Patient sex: M
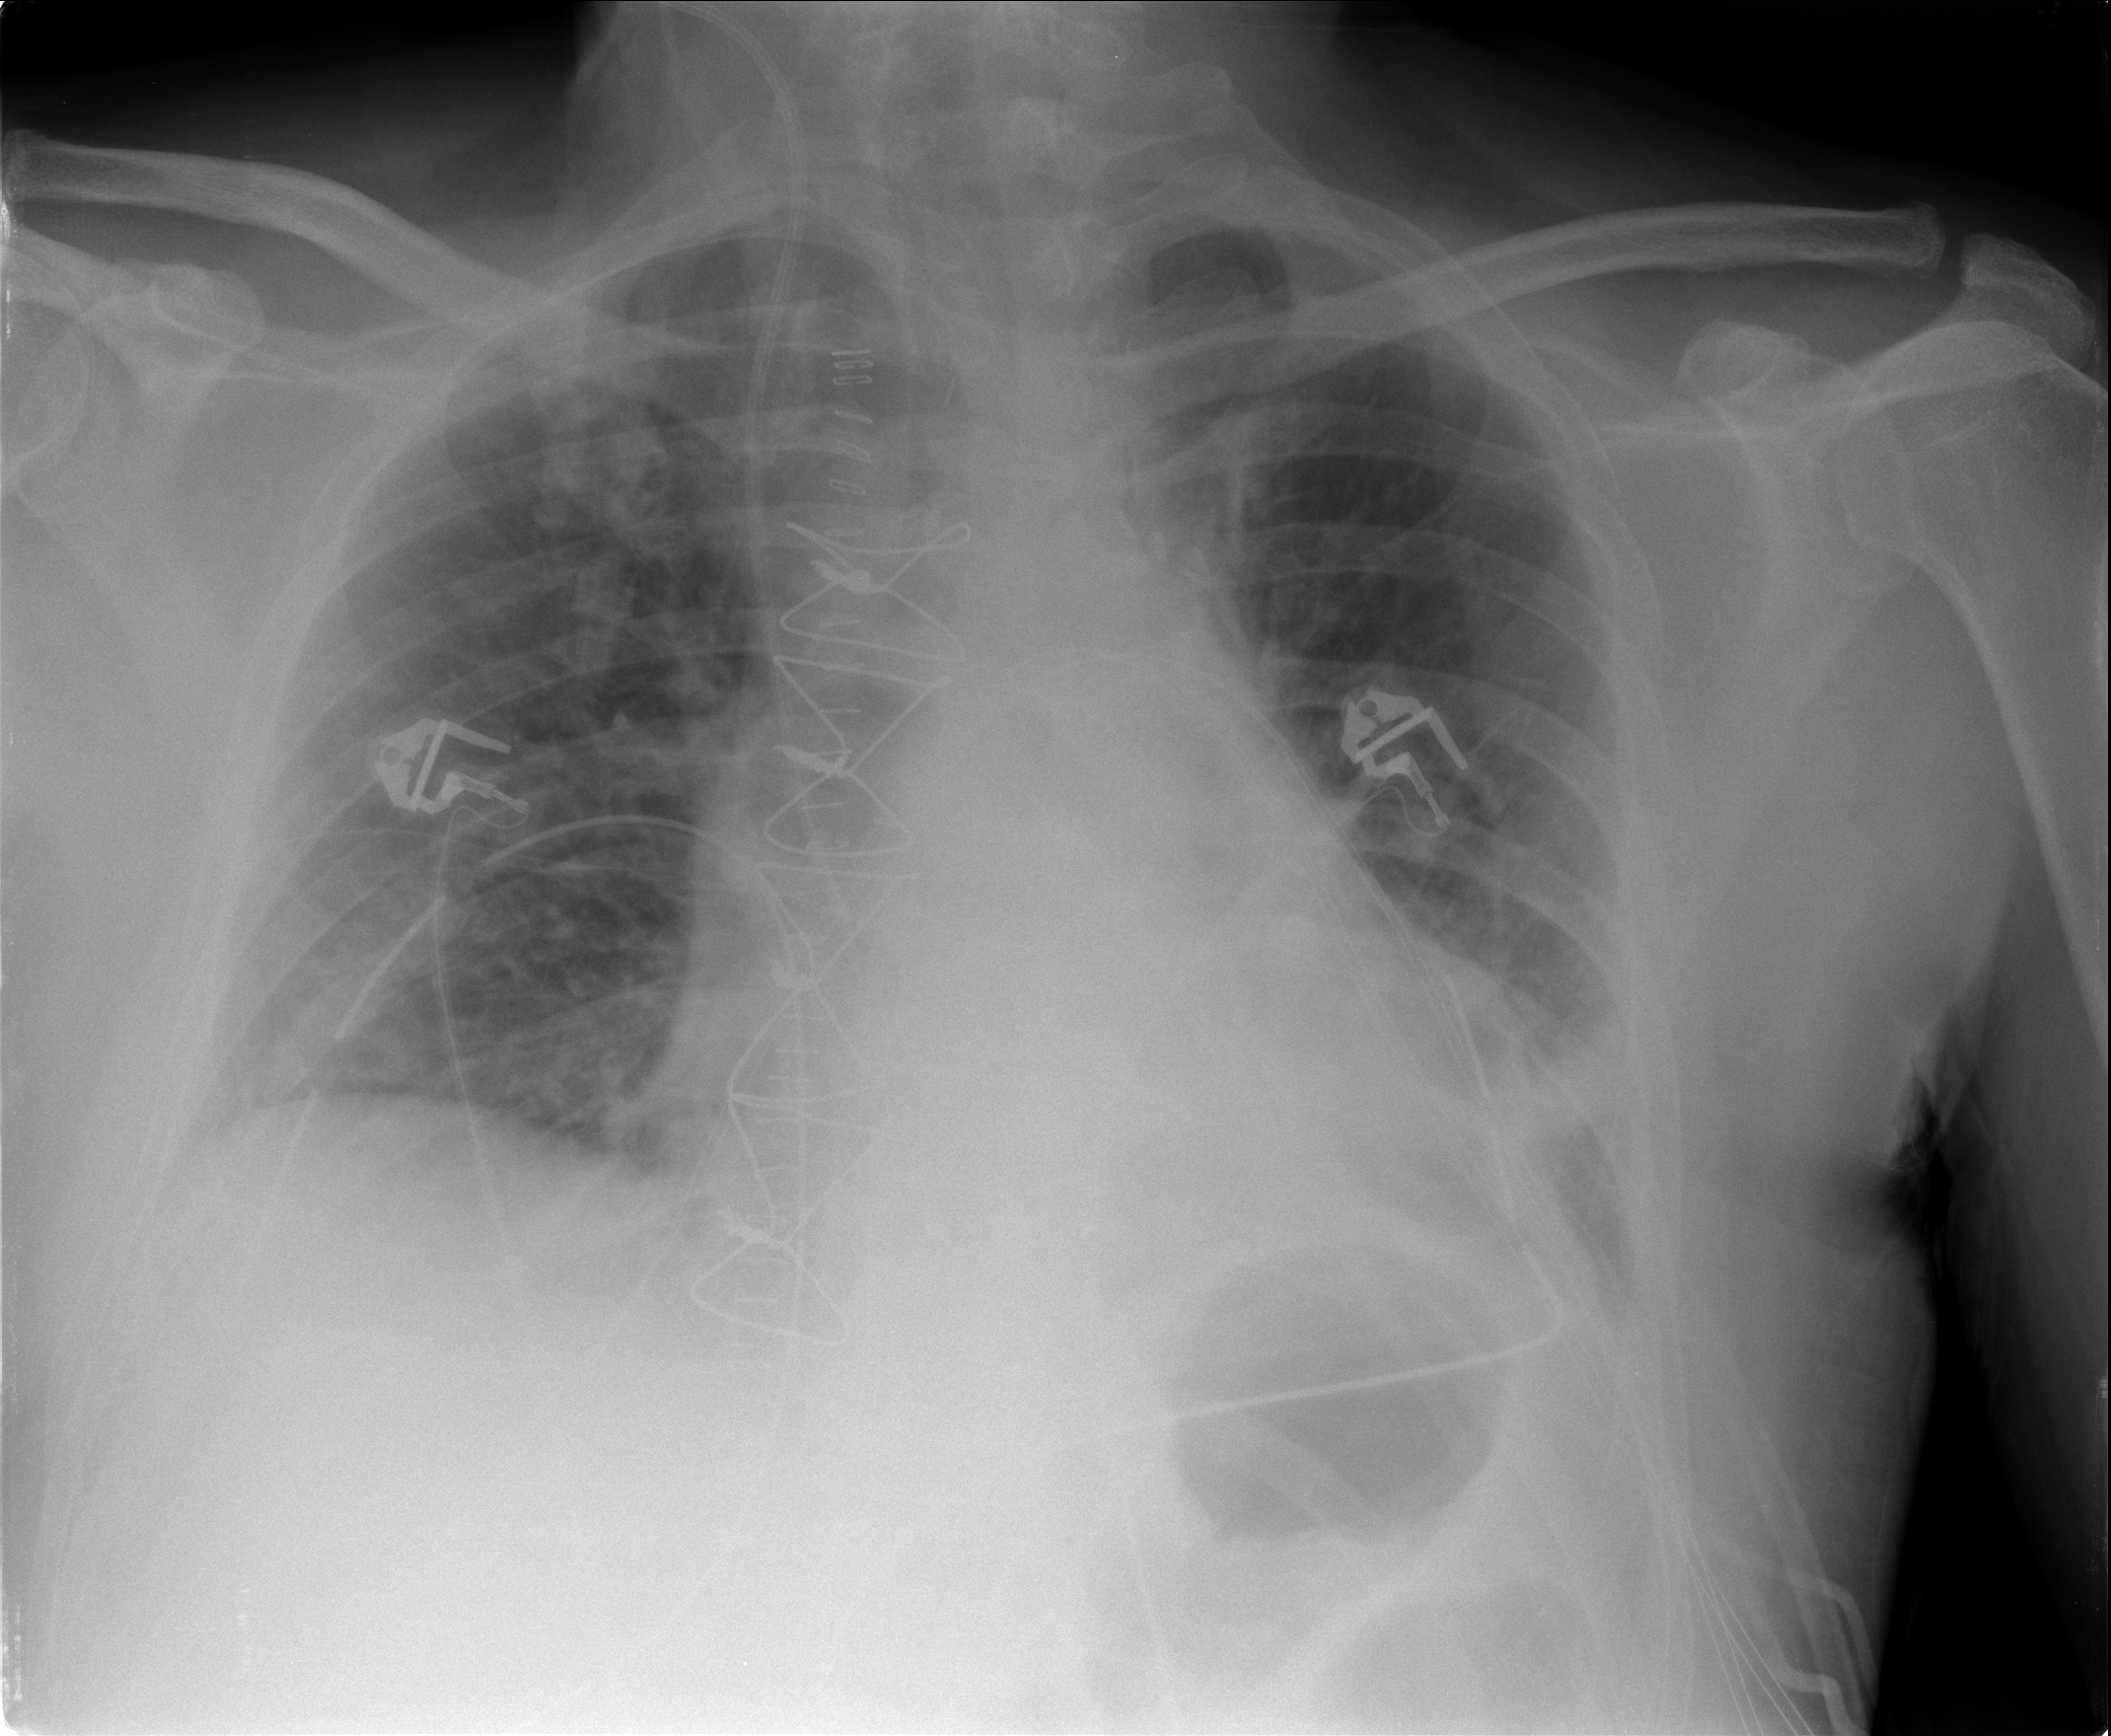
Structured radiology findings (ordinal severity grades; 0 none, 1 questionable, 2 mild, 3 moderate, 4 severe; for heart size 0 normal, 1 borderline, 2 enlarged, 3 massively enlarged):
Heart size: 1
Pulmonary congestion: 2
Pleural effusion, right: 0
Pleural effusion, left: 0
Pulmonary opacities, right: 2
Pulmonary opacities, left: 2
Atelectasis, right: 0
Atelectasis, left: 2